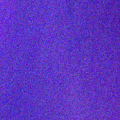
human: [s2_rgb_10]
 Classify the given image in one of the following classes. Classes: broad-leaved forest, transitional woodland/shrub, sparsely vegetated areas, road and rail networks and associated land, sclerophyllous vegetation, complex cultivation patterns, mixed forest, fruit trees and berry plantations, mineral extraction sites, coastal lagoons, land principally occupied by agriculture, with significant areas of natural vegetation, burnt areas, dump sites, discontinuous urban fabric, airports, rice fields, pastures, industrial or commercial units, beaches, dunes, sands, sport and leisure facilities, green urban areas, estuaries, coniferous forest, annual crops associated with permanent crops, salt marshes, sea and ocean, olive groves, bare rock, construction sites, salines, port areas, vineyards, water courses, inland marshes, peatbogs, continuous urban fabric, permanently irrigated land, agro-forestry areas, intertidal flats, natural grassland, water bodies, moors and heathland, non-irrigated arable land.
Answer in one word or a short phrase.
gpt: water bodies